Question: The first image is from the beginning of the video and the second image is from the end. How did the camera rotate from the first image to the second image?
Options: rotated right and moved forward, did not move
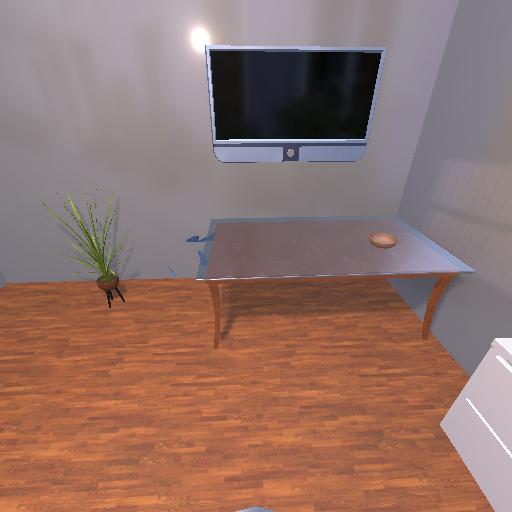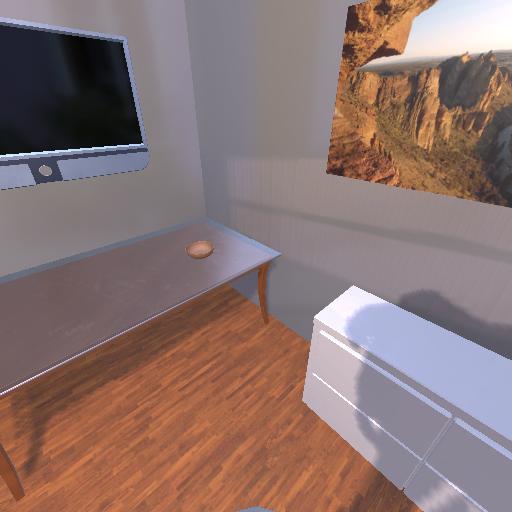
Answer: rotated right and moved forward